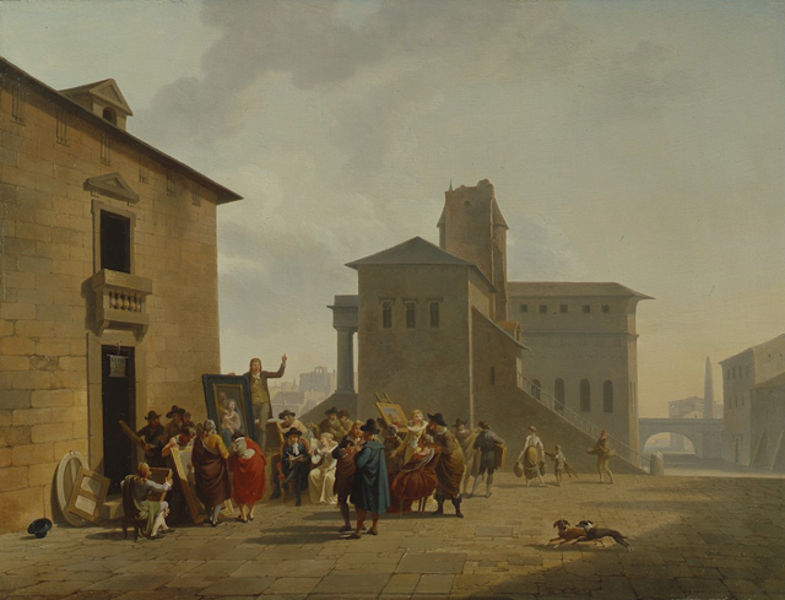
Titel: Gemäldeauktion auf einem italienischen Platz
Künstler: Nicolas Antoine Taunay
Standort: Karlsruhe
Institution: Staatliche Kunsthalle Karlsruhe
Schlagwörter: blau, gemälde, gruppe, himmel, schatten, wolken, grün, menschen, stadt, braun, fenster, frau, grau, hut, männer, strasse, säule, säulen, tür, dach, gebäude, haus, hund, hunde, rot, ansammlung, malerei, versammlung, architektur, rahmen, stein, bild, bildnis, häuser, brücke, kanal, kirche, sonne, mantel, redner, kind, personen, turm, adelige, balkon, bilder, bogen, fassade, italien, perspektive, pflaster, venedig, giebel, ziegel, platz, pilaster, treppe, salon, spielen, maler, staffelei, nazarener, tor, eingang, ruine, verkauf, verkäufer, burg, türme, künstler, pflastersteine, auflauf, mäntel, leinwand, malen, gruppenbild, rom, fries, biedermeier, fluchtpunkt, mittelalter, auktion, versteigerung, marktplatz, bld, käufer, metopen, menschne, zwei hunde, kunstwerk, kunstwerke, stehle, auktionator, iralien, en, kunstverkauf, br¨cuke, italien venedig, stehel